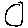
Label: circle